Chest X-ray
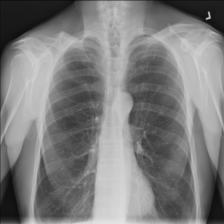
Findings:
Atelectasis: negative
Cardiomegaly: negative
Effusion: negative
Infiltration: negative
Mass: negative
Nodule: negative
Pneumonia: negative
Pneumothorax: negative
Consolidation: negative
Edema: negative
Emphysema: negative
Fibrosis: negative
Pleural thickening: negative
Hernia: negative